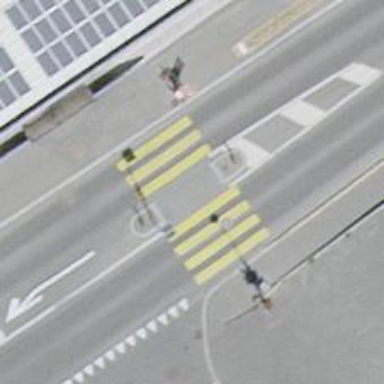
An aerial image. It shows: Marked zebra crossing with island. The crossing is uncontrolled.